Question: When I create a stash, the contents of the stash show up in <URL> like a commit with two parents, one of which is the actual commit it stems from, and the other is an index which is named for that commit, but with no content. What's going on here?

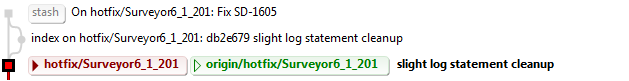
Answer: That is how git differentiates between items that were in the index (things that you git add'ed before git stash) and items that were in the working tree only.